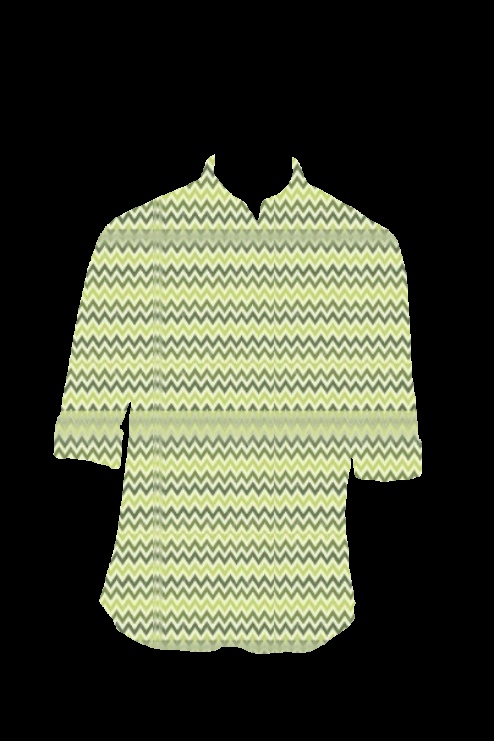
yellow multi stripe tee